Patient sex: M
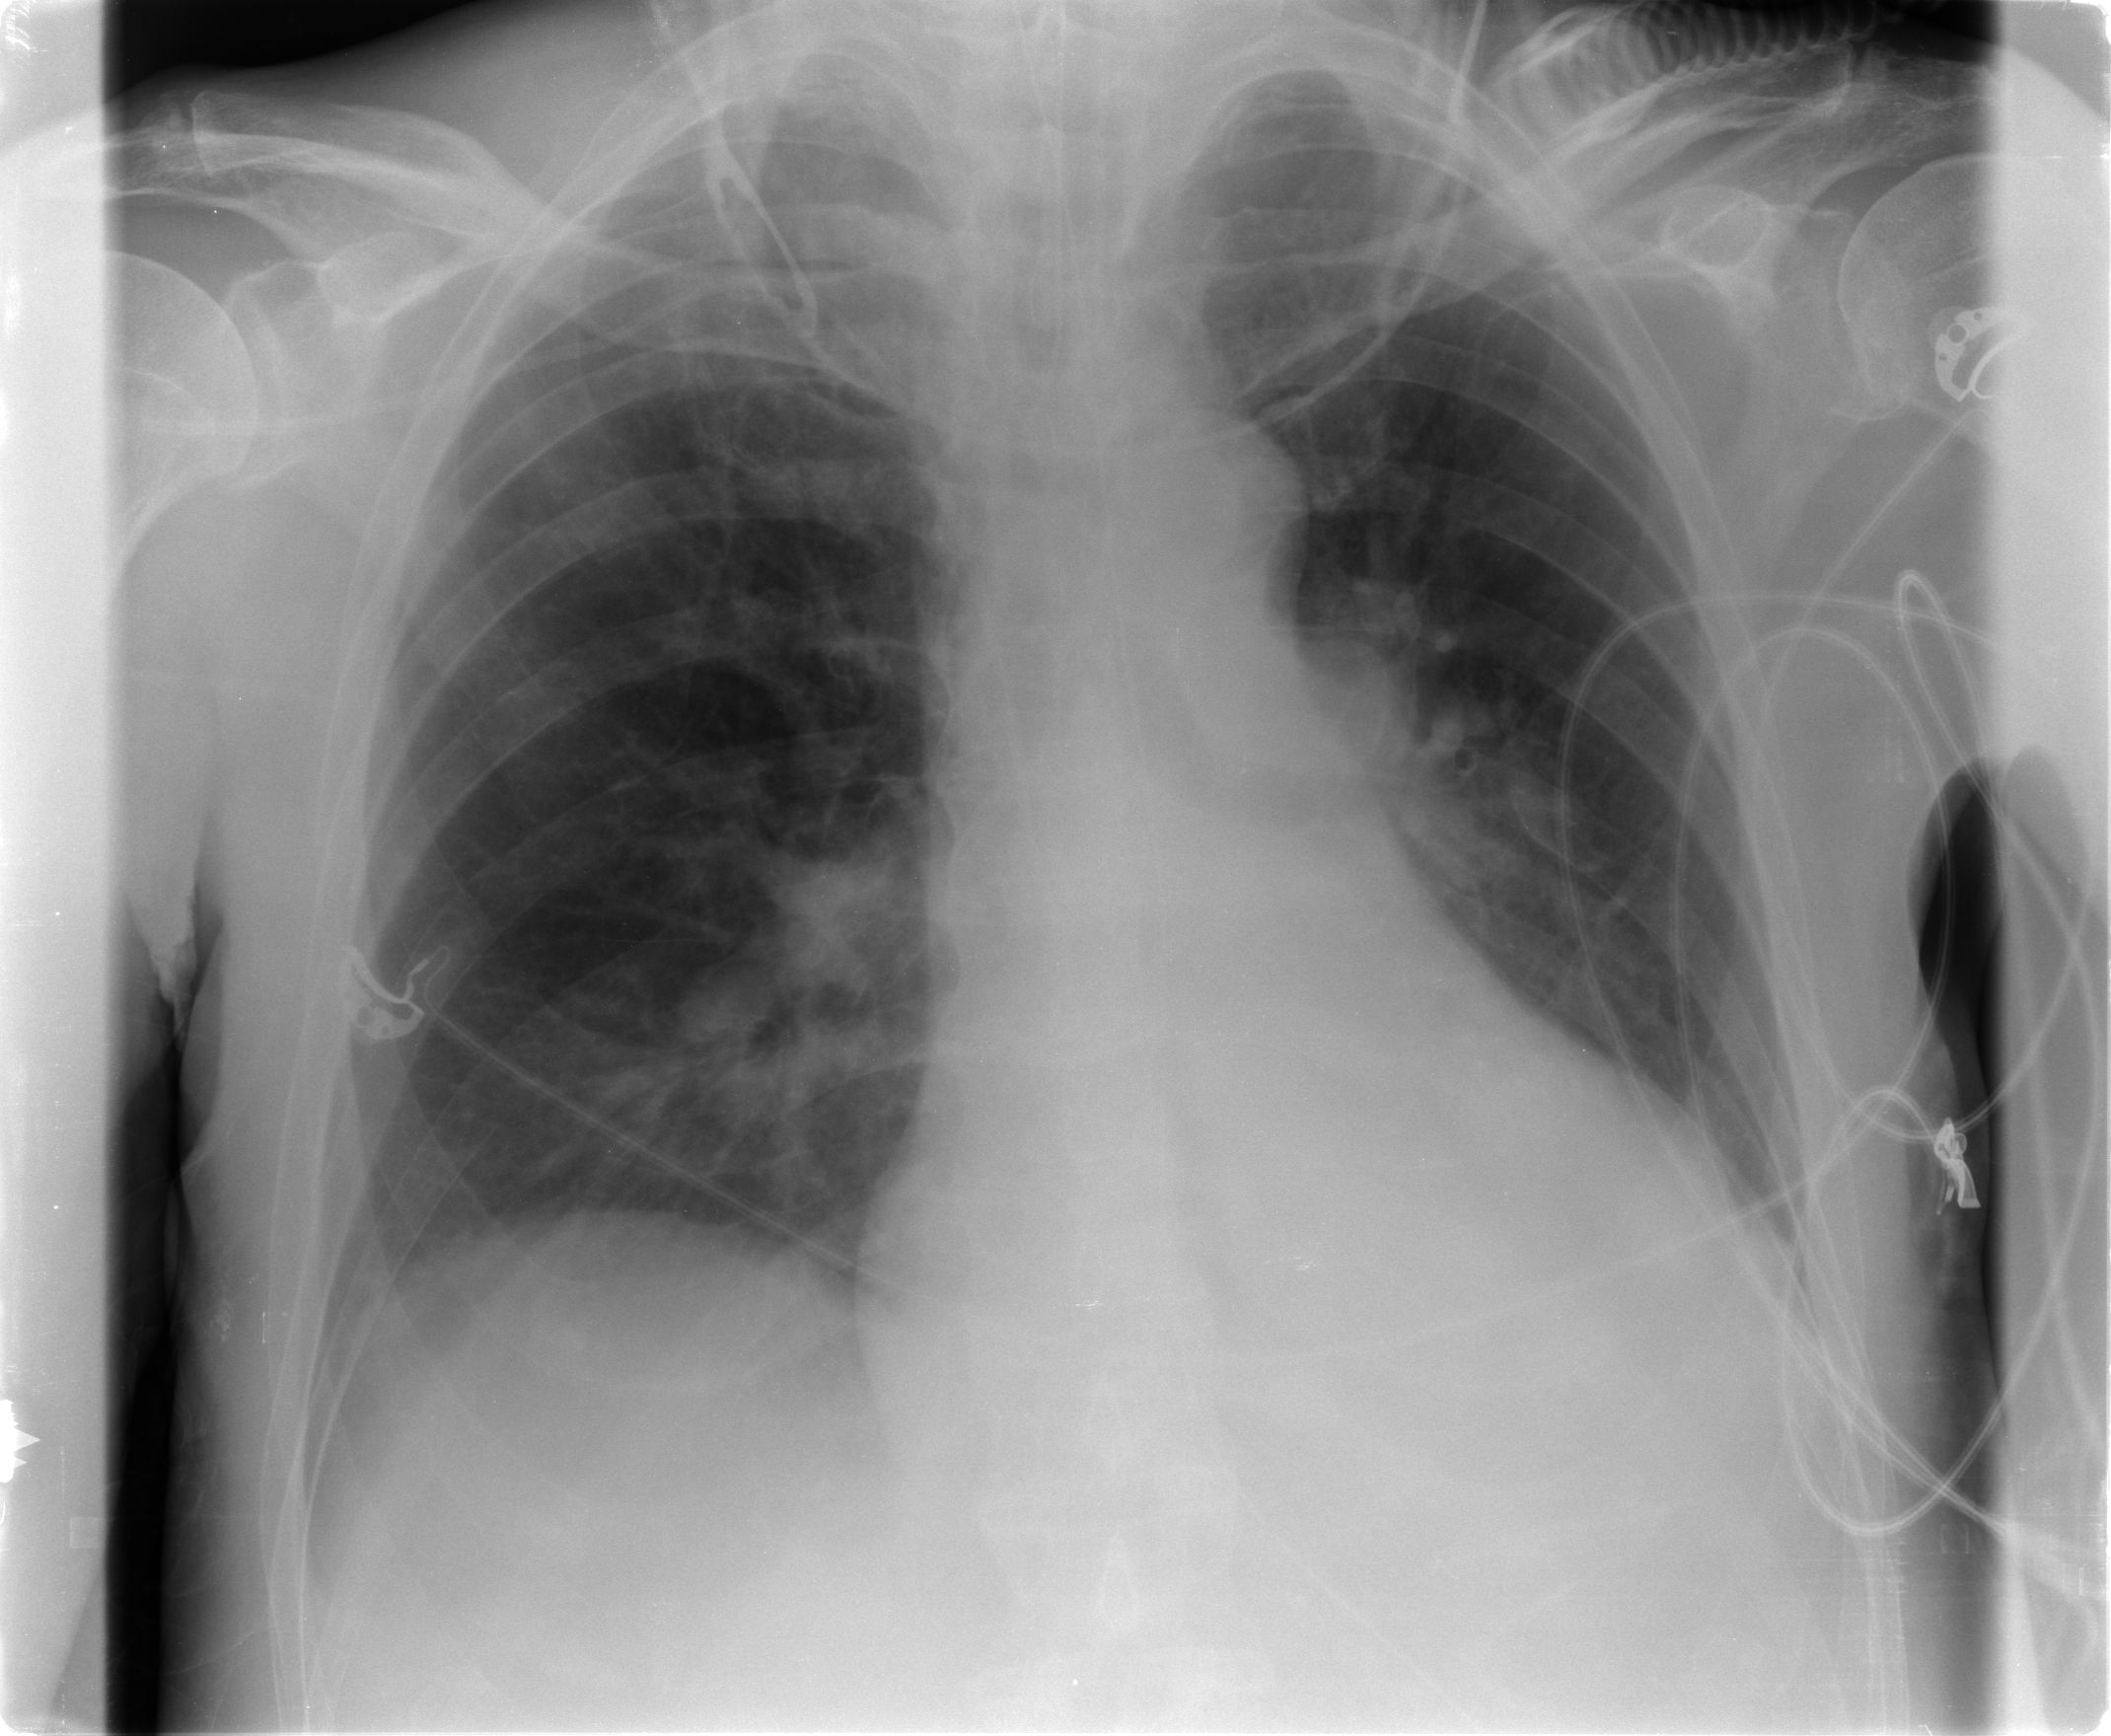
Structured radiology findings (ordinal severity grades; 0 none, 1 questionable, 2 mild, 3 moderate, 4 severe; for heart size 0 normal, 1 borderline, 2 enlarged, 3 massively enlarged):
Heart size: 1
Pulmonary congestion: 2
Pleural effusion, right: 1
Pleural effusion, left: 2
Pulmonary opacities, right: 1
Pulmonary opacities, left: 1
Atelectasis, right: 2
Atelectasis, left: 2